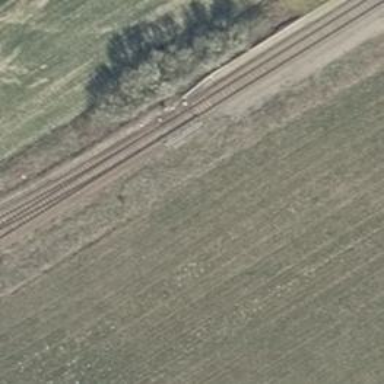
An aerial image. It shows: Railway switch with turnout to the right.